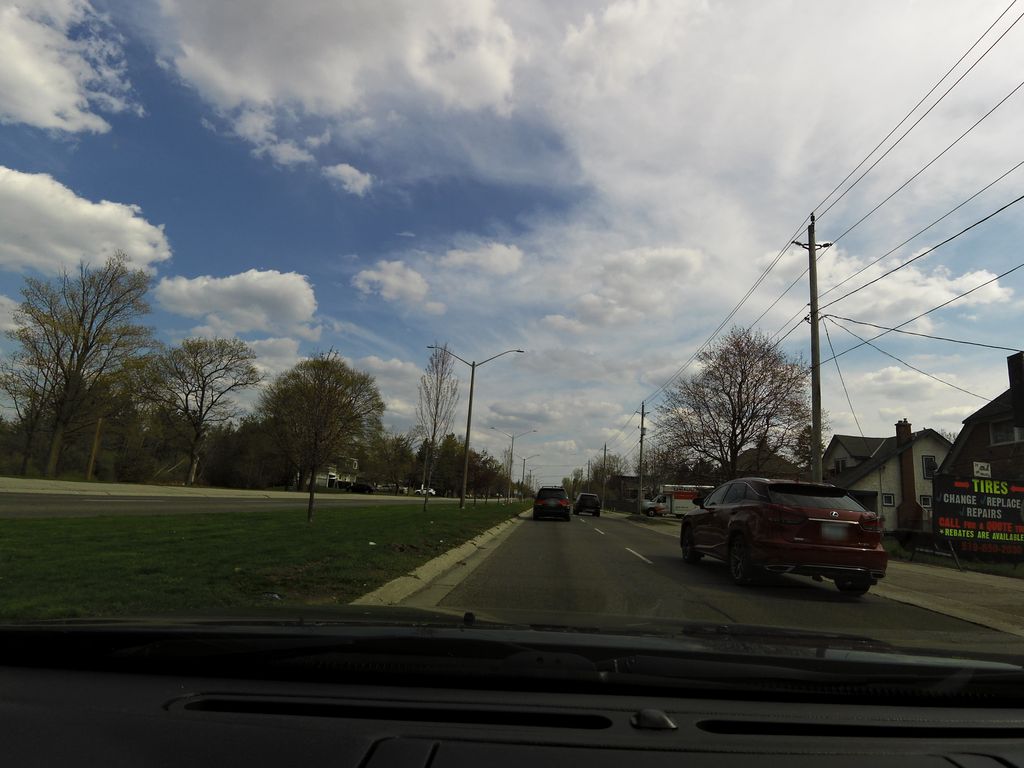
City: kitchener-waterloo